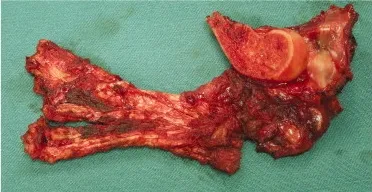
Intraoperative photographs showing the reconstruction, combining the frozen autograft technique with a free anterolateral thigh (ALT) flap. The tumor was excised en bloc with a wide (2 cm) margin (a).
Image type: medical_photograph (other_medical_photograph)